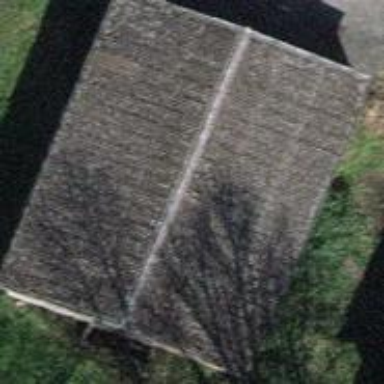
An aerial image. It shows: Farm auxiliary building.